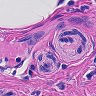
Metastatic tissue present: yes